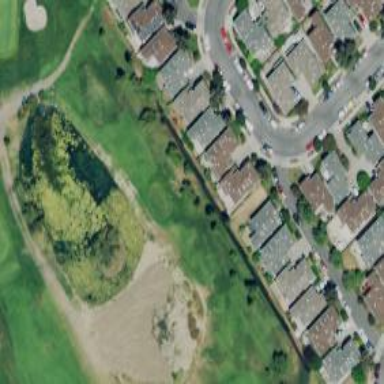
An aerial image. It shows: Area designated as forest with golf out-of-bounds.